Brain MRI, FLAIR slice (ischemic stroke SISS case)
Modalities acquired: T1|T2|DWI|FLAIR
Volume shape: 230x230x154 voxels, spacing: 1x1x1 mm
Slice 90 of 154
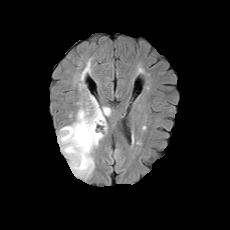
Lesion size: 91443 voxels